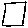
Label: square